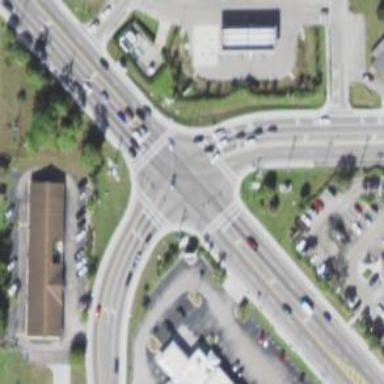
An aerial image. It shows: Uncontrolled road crossing.